Question: My data points and the values in the scaleBand y axis are not aligned. I am not able to align them properly, when I read the documentation, saw that by default the alignment is 0.5 and that's why my data points are plotted between the two points in the axis. But I tried to override the alignment my giving the alignment as 0, but there seems to be no change.
The following is my code.
'''
<!DOCTYPE html>
<html>
<head>
<meta charset="utf-8" />
<meta http-equiv="X-UA-Compatible" content="IE=edge"/>
<title>D3 v4 - linechart</title>
<style>
#graph {
width: 900px;
height: 500px;
}
.tick line {
stroke-dasharray: 2 2 ;
stroke: #ccc;
}
.y path{
fill: none;
stroke: none;
}
</style>
</head>
<body>
<div id="graph"></div>
<script src="https://cdnjs.cloudflare.com/ajax/libs/d3/4.1.1/d3.min.js"></script>
<script>
!(function(){
"use strict"
var width,height
var chartWidth, chartHeight
var margin
var svg = d3.select("#graph").append("svg")
var axisLayer = svg.append("g").classed("axisLayer", true)
var chartLayer = svg.append("g").classed("chartLayer", true)
var xScale = d3.scaleLinear()
var yScale = d3.scaleBand()
var align = 0
//d3.tsv("data1.tsv", cast, main)
d3.json("http://localhost/d32.json",cast)
//detanoFang Bian Huan
function cast(data) {
console.log("got it");
data.forEach(function(data) {
console.log(data.Letter);
data.Letter = data.Letter;
data.Freq = +data.Freq;
});
main(data);
}
function main(data) {
console.log("in main");
setSize(data)
drawAxis()
drawChart(data)
}
function setSize(data) {
width = document.querySelector("#graph").clientWidth
height = document.querySelector("#graph").clientHeight
margin = {top:40, left:100, bottom:40, right:0 }
chartWidth = width - (margin.left+margin.right+8)
chartHeight = height - (margin.top+margin.bottom)
svg.attr("width", width).attr("height", height)
axisLayer.attr("width", width).attr("height", height)
chartLayer
.attr("width", chartWidth)
.attr("height", chartHeight)
.attr("transform", "translate("+[margin.left, margin.top]+")")
xScale.domain([0, d3.max(data, function(d) { return d.Freq; })]).range([0,chartWidth])
yScale.domain(data.map(function(d) { return d.Letter; })).range([chartHeight, 0]).align(1)
}
function drawChart(data) {
console.log("in drawChart");
var t = d3.transition()
.duration(8000)
.ease(d3.easeLinear)
.on("start", function(d){ console.log("transiton start") })
.on("end", function(d){ console.log("transiton end") })
var lineGen = d3.line()
.x(function(d) { return xScale(d.Freq) })
.y(function(d) { return yScale(d.Letter) })
.curve(d3.curveStepAfter)
var line = chartLayer.selectAll(".line")
.data([data])
line.enter().append("path").classed("line", true)
.merge(line)
.attr("d", lineGen)
.attr("fill", "none")
.attr("stroke", "blue")
.attr("stroke-width","2px")
.attr("stroke-dasharray", function(d){ return this.getTotalLength() })
.attr("stroke-dashoffset", function(d){ return this.getTotalLength() })
chartLayer.selectAll(".line").transition(t)
.attr("stroke-dashoffset", 0)
chartLayer.selectAll("circle").classed("circle",true)
.data(data)
.enter().append("circle")
.attr("class", "circle")
.attr("fill","none")
.attr("stroke","black")
.attr("cx", function(d) { return xScale(d.Freq); })
.attr("cy", function(d) { return yScale(d.Letter); })
.attr("r", 4);
chartLayer.selectAll(".logo").transition(t)
.attr("stroke-dashoffset", 0)
}
function drawAxis(){
var yAxis = d3.axisLeft(yScale)
.tickSizeInner(-chartWidth)
axisLayer.append("g")
.attr("transform", "translate("+[margin.left, margin.top]+")")
.attr("class", "axis y")
.call(yAxis);
var xAxis = d3.axisBottom(xScale)
axisLayer.append("g")
.attr("class", "axis x")
.attr("transform", "translate("+[margin.left, chartHeight+margin.top]+")")
.call(xAxis);
}
}());
</script>
</body>
</html>
'''
The output is shown here:

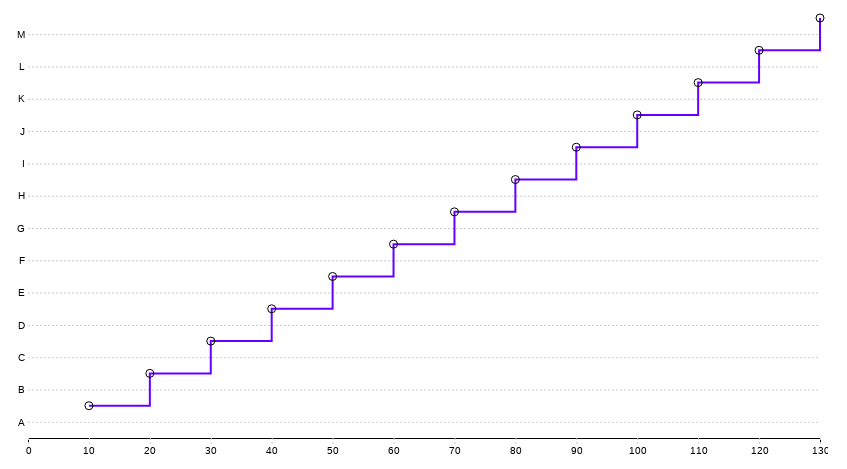
Answer: The band scale is the wrong tool in this situation. The main reason is that a band scale has an associated bandwidth.
You can tweak the 'paddingInner' and 'paddingOuter' values of the band scale to give you the expected result. However, the easiest solution is using a point scale instead. <URL>:
> ...are a variant of band scales with the bandwidth . (emphasis mine)
So, it should be:
'''
var yScale = d3.scalePoint()
'''